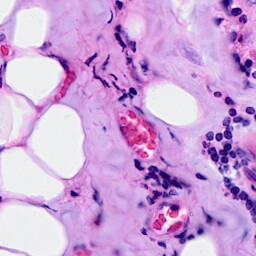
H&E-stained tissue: Breast